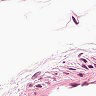
Metastatic tissue present: no